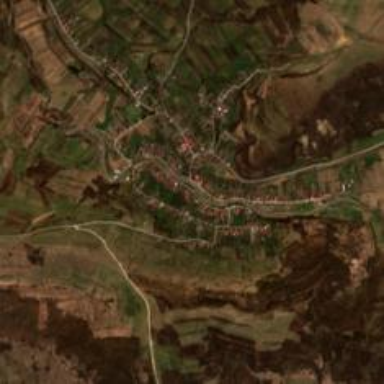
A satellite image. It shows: Village.